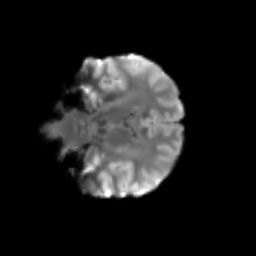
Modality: T2w
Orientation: coronal
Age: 25
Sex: female
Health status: healthy
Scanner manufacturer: siemens
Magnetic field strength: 3 T
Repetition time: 3.6 s
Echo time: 0.092 s